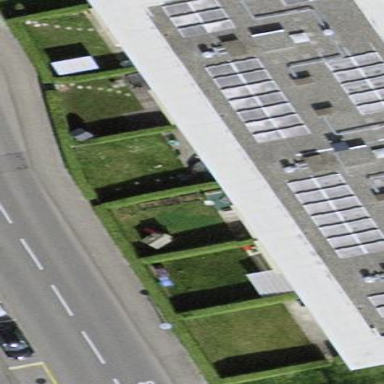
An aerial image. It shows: Garden enclosed by fence.